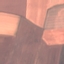
Label: AnnualCrop